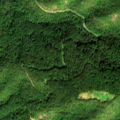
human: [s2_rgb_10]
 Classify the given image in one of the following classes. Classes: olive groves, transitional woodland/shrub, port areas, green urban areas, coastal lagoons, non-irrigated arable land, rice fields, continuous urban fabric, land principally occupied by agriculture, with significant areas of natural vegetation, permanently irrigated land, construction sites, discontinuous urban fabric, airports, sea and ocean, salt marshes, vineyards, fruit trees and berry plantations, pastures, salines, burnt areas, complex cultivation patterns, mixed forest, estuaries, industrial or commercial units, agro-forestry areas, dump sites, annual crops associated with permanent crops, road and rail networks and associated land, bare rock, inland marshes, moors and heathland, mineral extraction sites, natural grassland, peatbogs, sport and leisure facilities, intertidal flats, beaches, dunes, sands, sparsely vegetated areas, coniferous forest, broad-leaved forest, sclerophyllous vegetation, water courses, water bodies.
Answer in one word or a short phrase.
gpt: broad-leaved forest